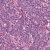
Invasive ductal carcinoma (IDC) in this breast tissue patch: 1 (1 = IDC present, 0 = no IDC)